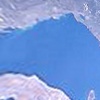
Label: water